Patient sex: F
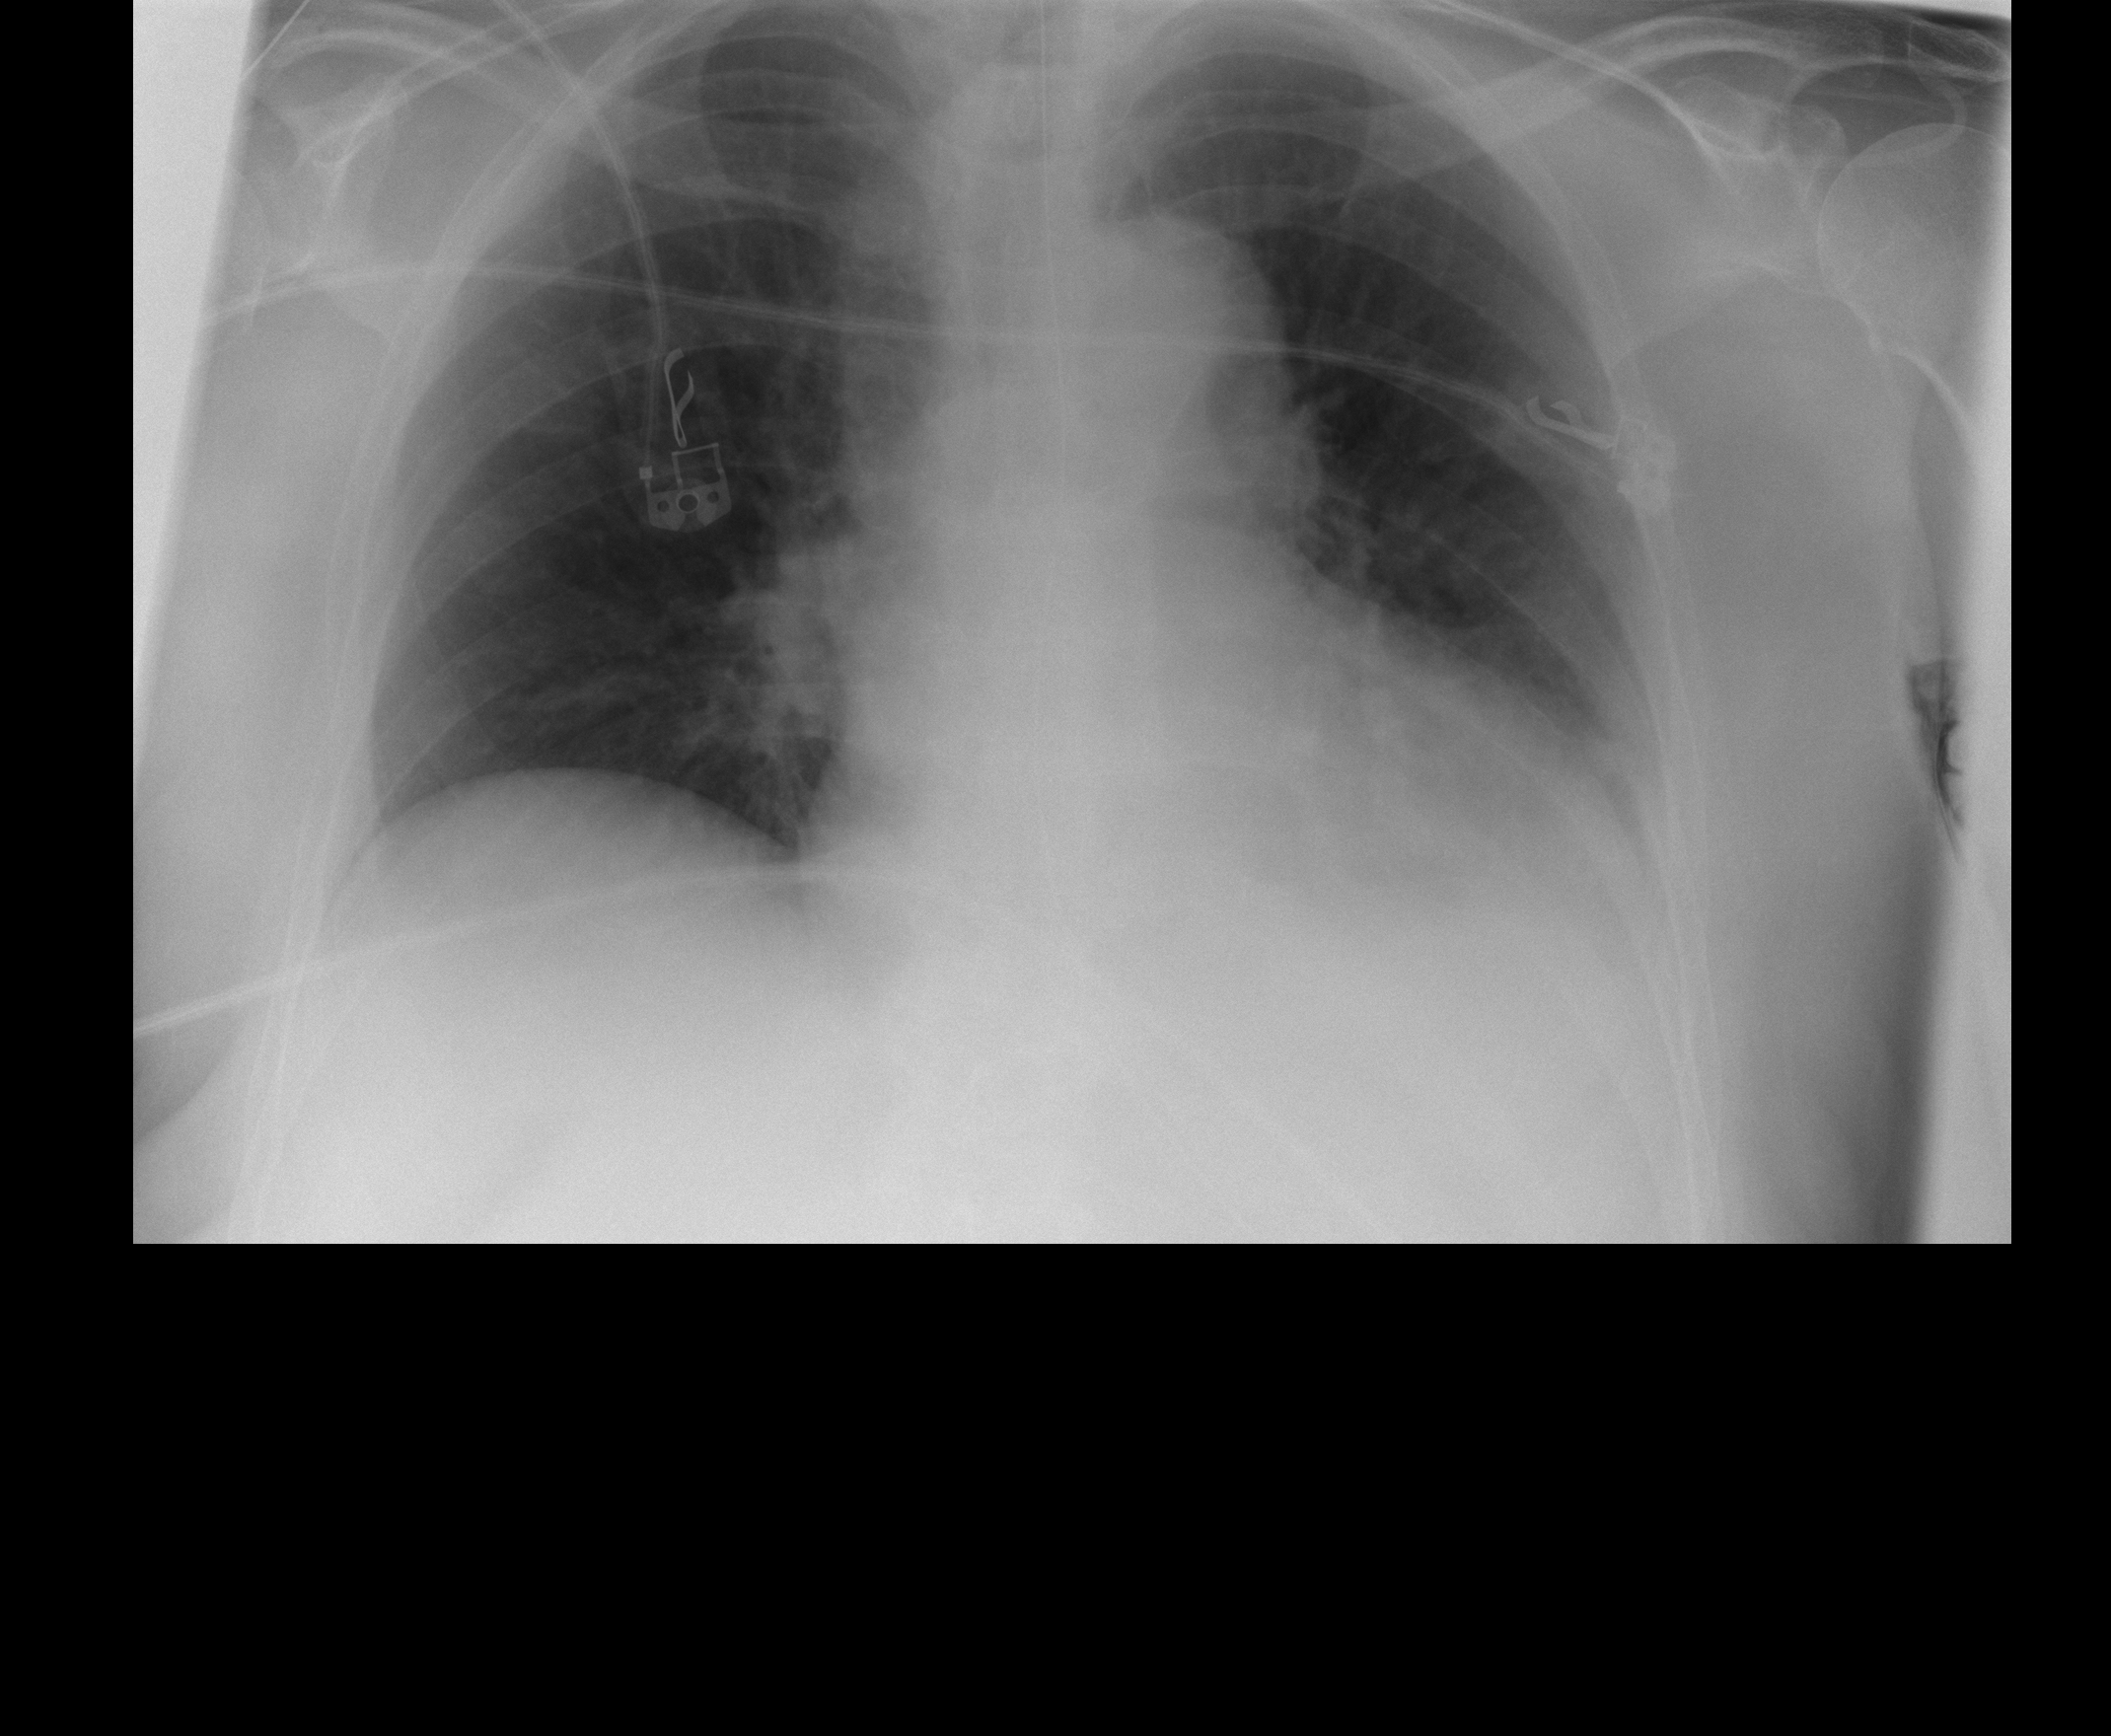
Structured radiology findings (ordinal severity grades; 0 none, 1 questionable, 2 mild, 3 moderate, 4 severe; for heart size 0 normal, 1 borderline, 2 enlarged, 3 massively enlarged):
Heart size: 1
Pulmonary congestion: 2
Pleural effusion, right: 0
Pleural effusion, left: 1
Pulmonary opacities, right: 0
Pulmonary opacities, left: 1
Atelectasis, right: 0
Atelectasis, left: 2